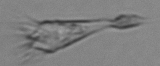
Label: Paratontonia_gracillima